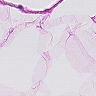
Metastatic tissue present: no